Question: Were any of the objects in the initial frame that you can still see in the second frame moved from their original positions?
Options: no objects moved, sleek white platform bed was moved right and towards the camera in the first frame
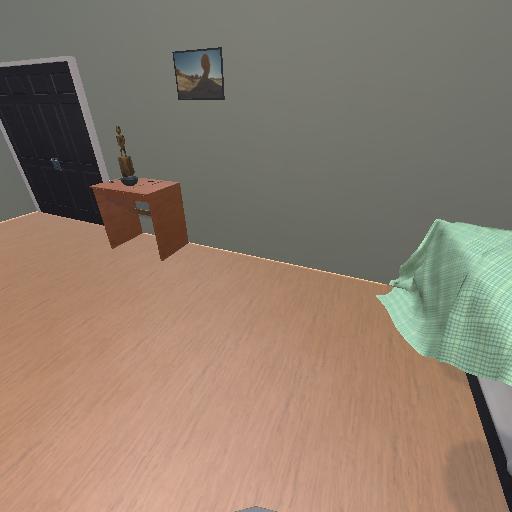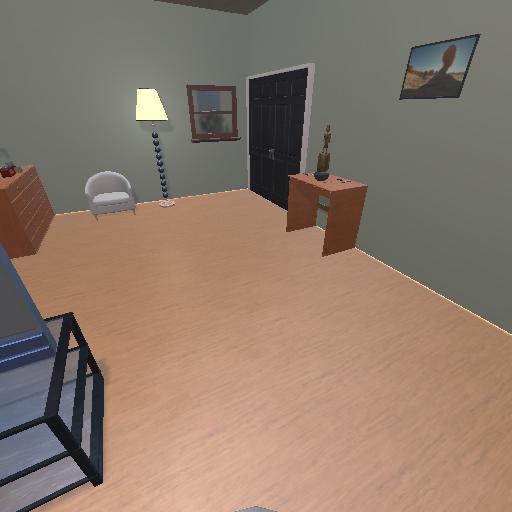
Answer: no objects moved